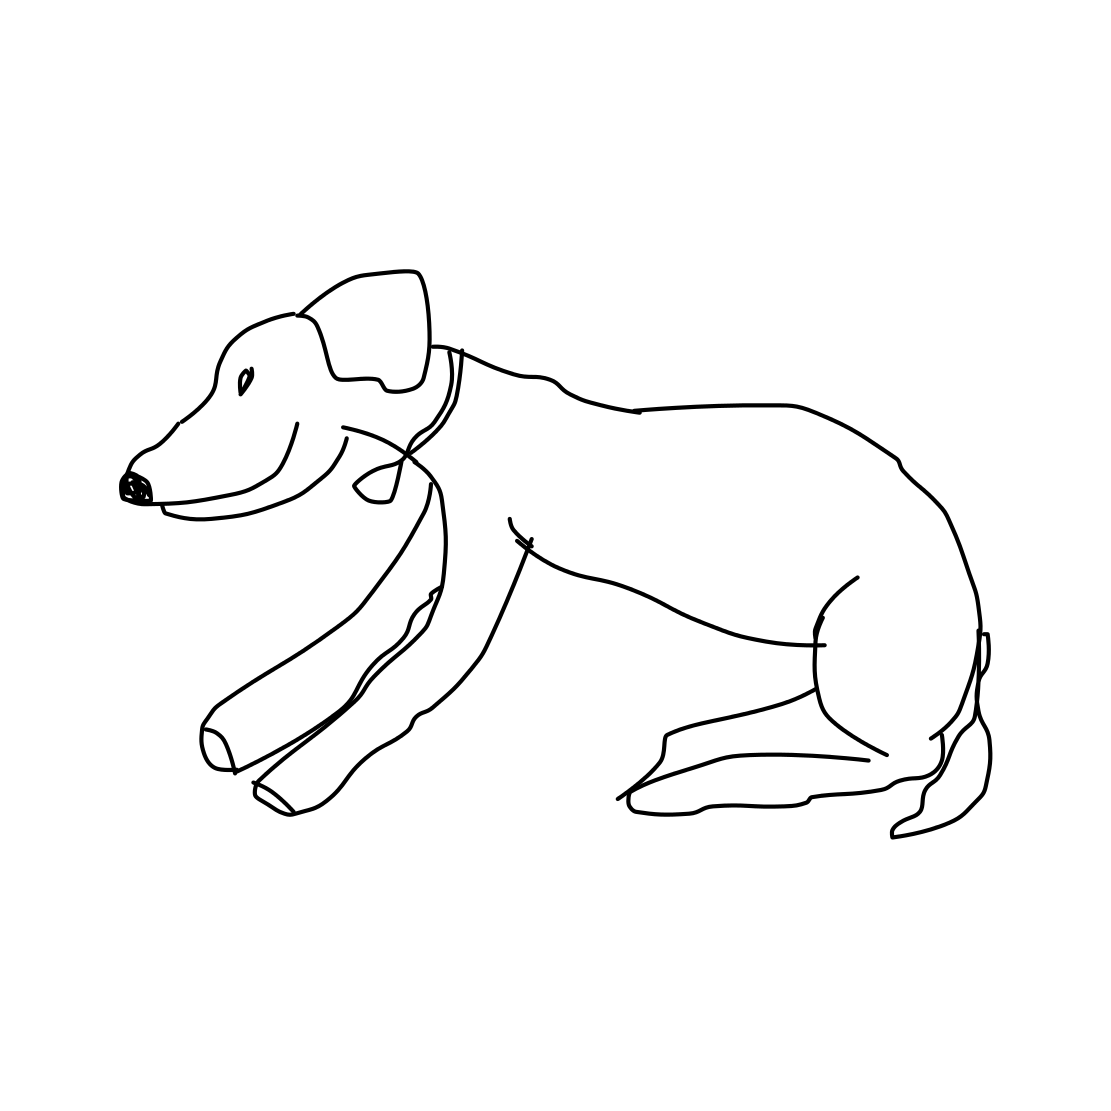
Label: dog